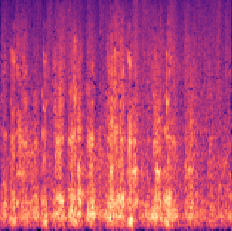
Sound class: Pig